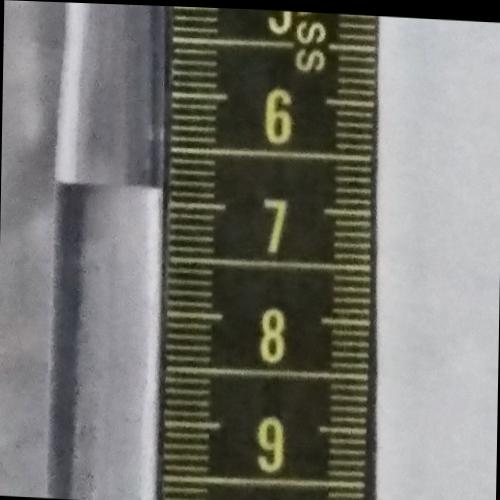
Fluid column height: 6.9 cm